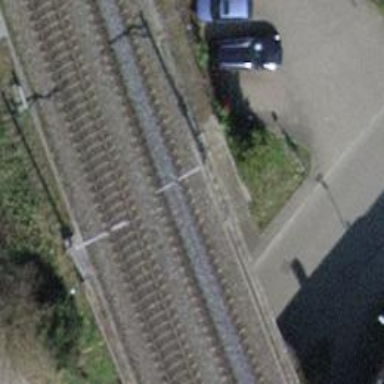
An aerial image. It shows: Railway bridge with electrified tracks and single rail.